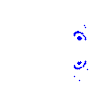
Particle: kaon